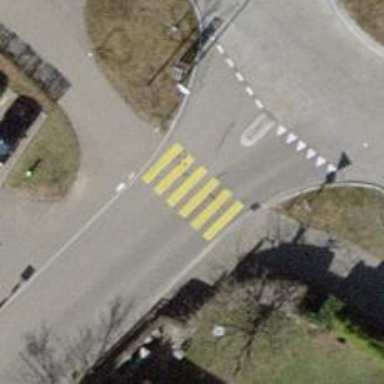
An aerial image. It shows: Uncontrolled zebra crossing on the road.